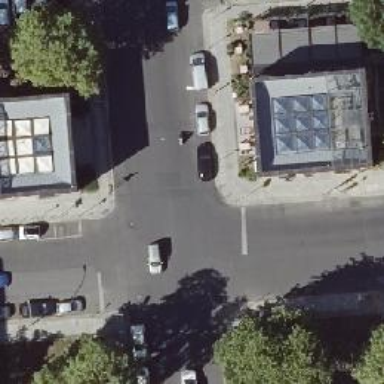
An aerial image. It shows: Unmarked crossing on asphalt footway.